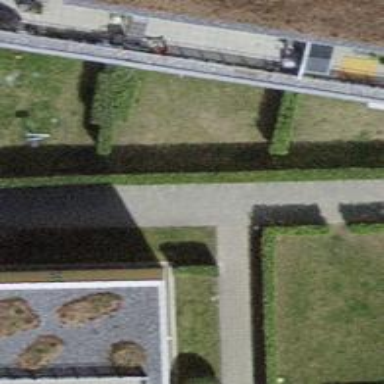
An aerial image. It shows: Path made of paving stones with excellent trail visibility.